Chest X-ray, AP view. Patient: 62 years old, sex F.
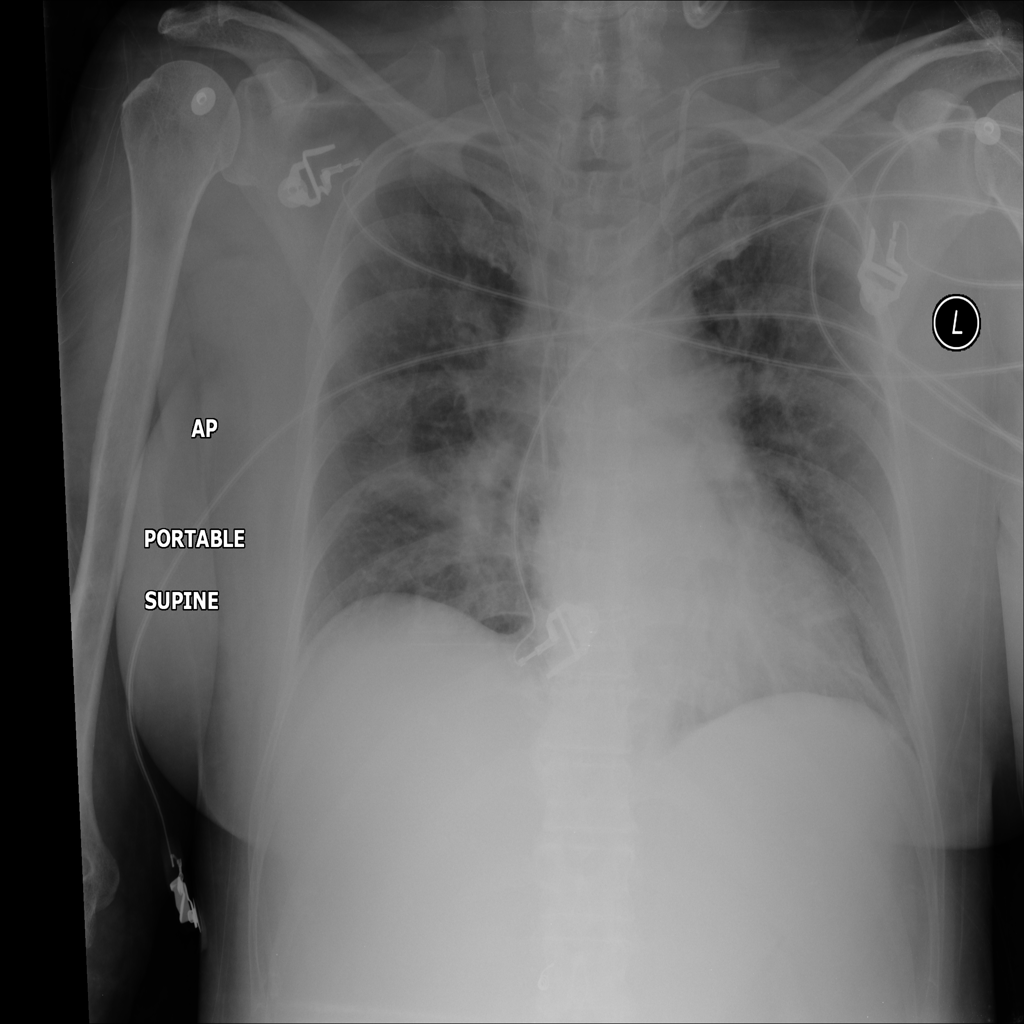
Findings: Atelectasis